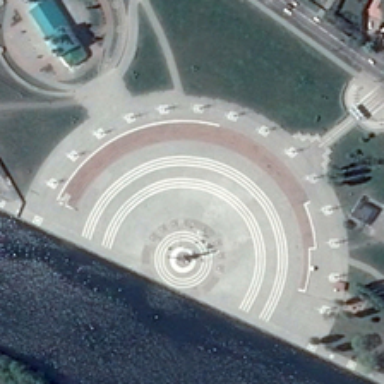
A semi-circle square is surrounded by green meadows .